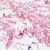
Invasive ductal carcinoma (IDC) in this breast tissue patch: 0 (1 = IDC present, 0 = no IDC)